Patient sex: M
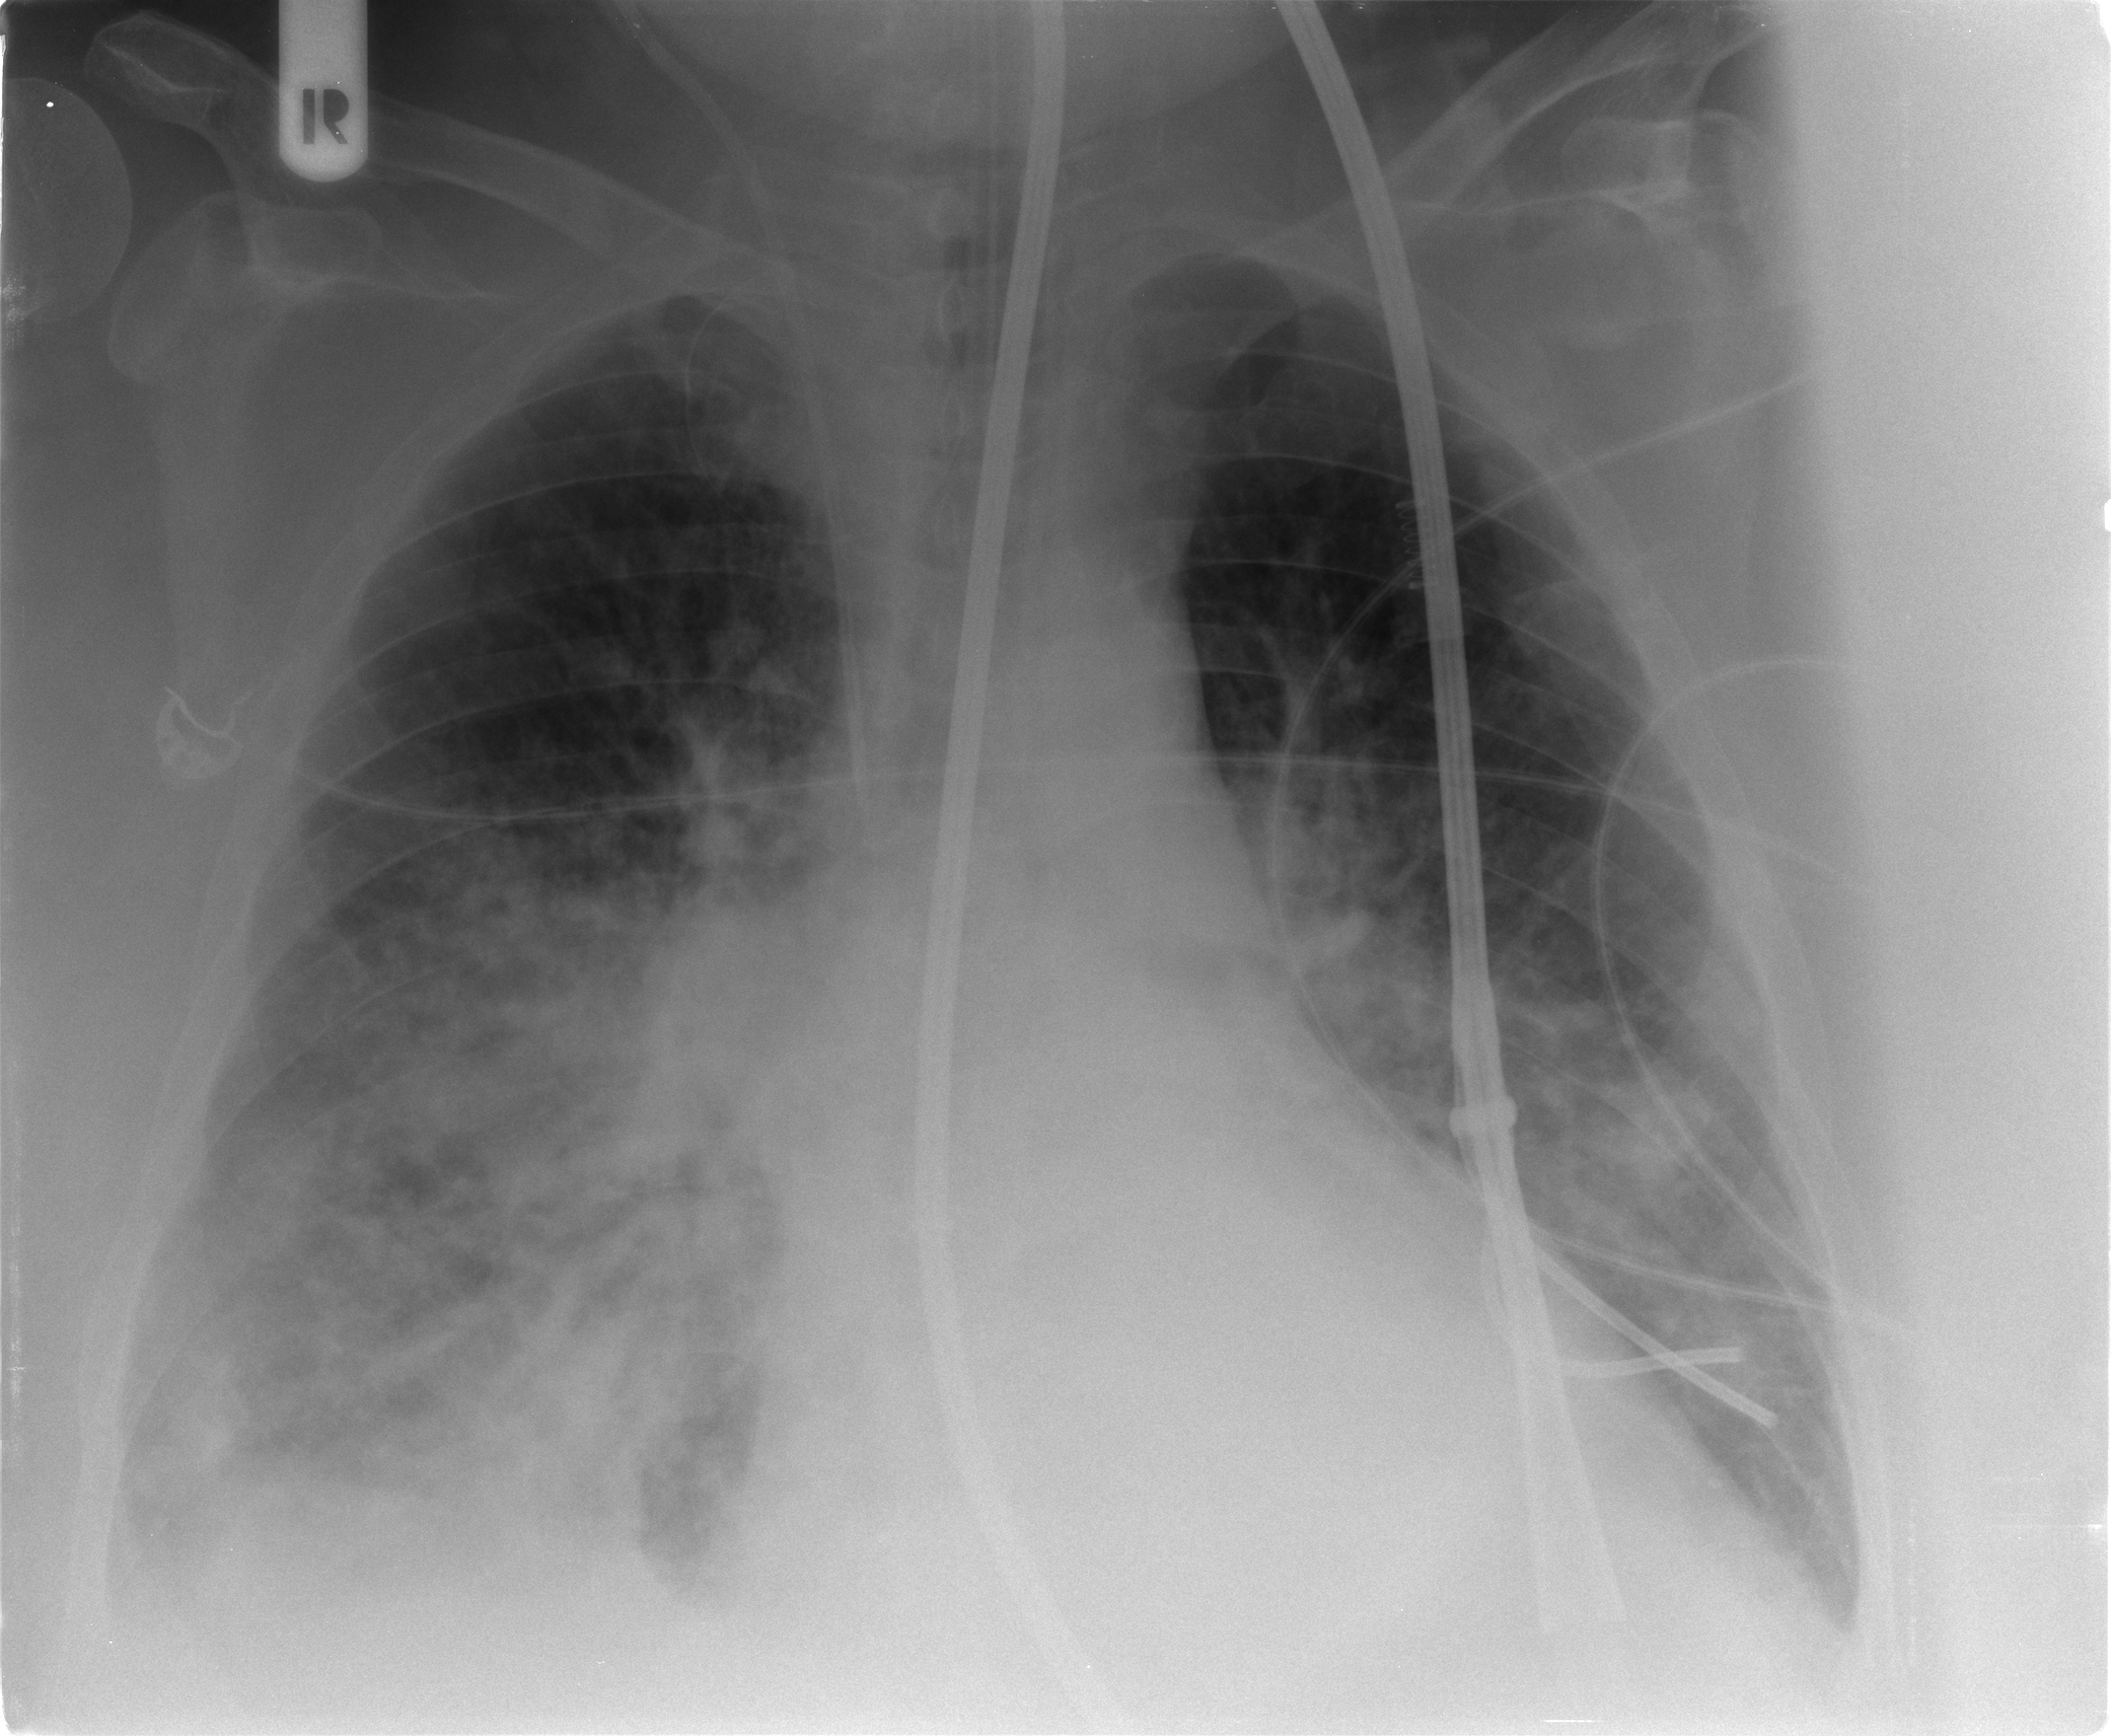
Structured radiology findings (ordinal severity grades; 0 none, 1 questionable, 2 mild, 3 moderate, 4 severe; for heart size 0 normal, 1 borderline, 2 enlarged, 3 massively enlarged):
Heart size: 0
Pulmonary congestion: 3
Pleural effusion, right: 2
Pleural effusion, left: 1
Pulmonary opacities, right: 4
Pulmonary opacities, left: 3
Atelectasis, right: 2
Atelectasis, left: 2